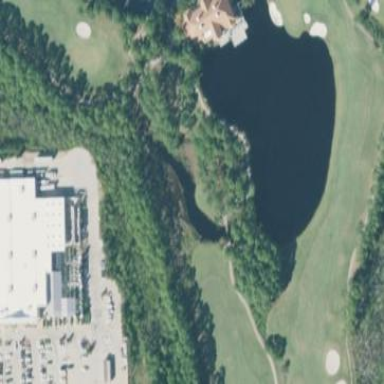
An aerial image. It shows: Water hazard on golf course.